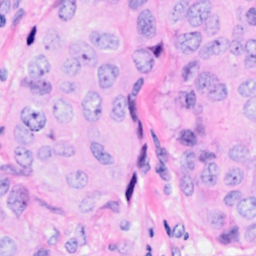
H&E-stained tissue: Breast